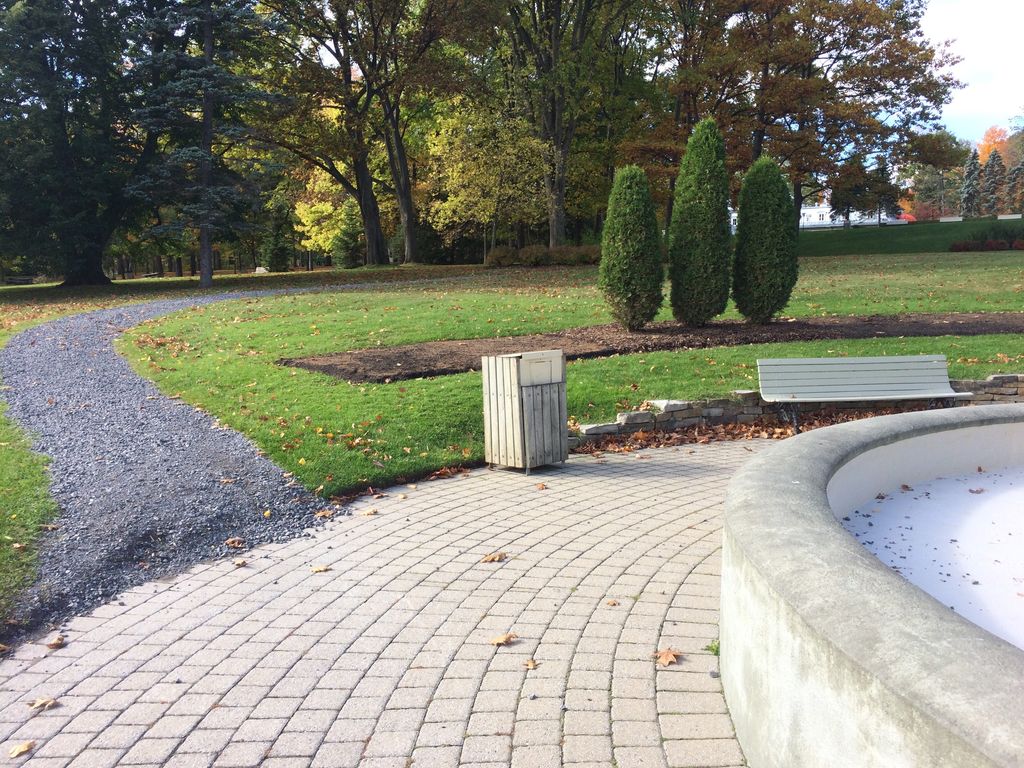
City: quebec_city